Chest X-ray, PA view. Patient: 62 years old, sex M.
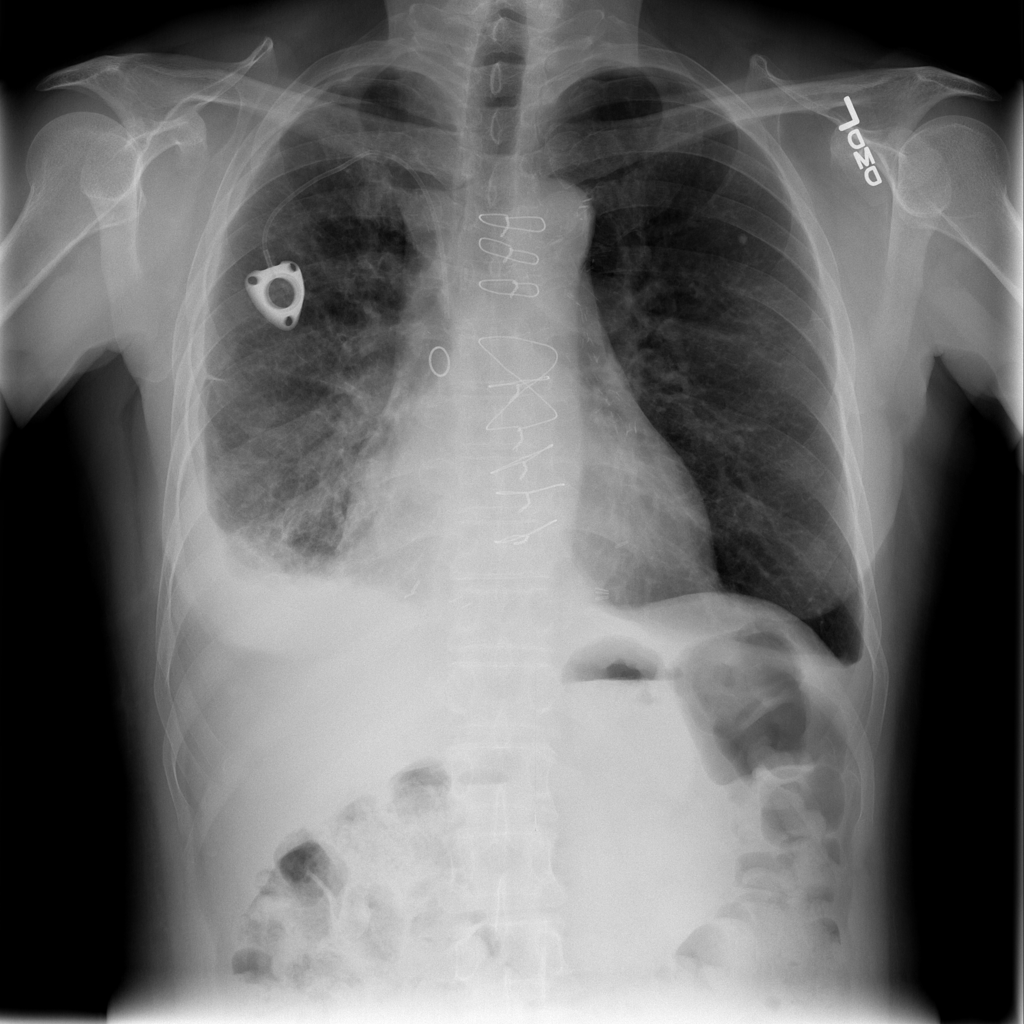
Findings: Effusion, Fibrosis, Infiltration